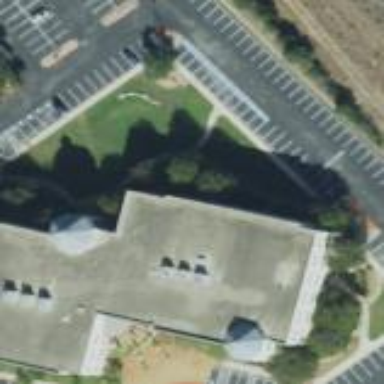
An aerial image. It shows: Office building.